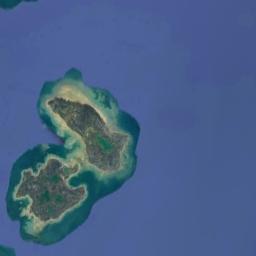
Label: island